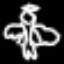
Label: angel